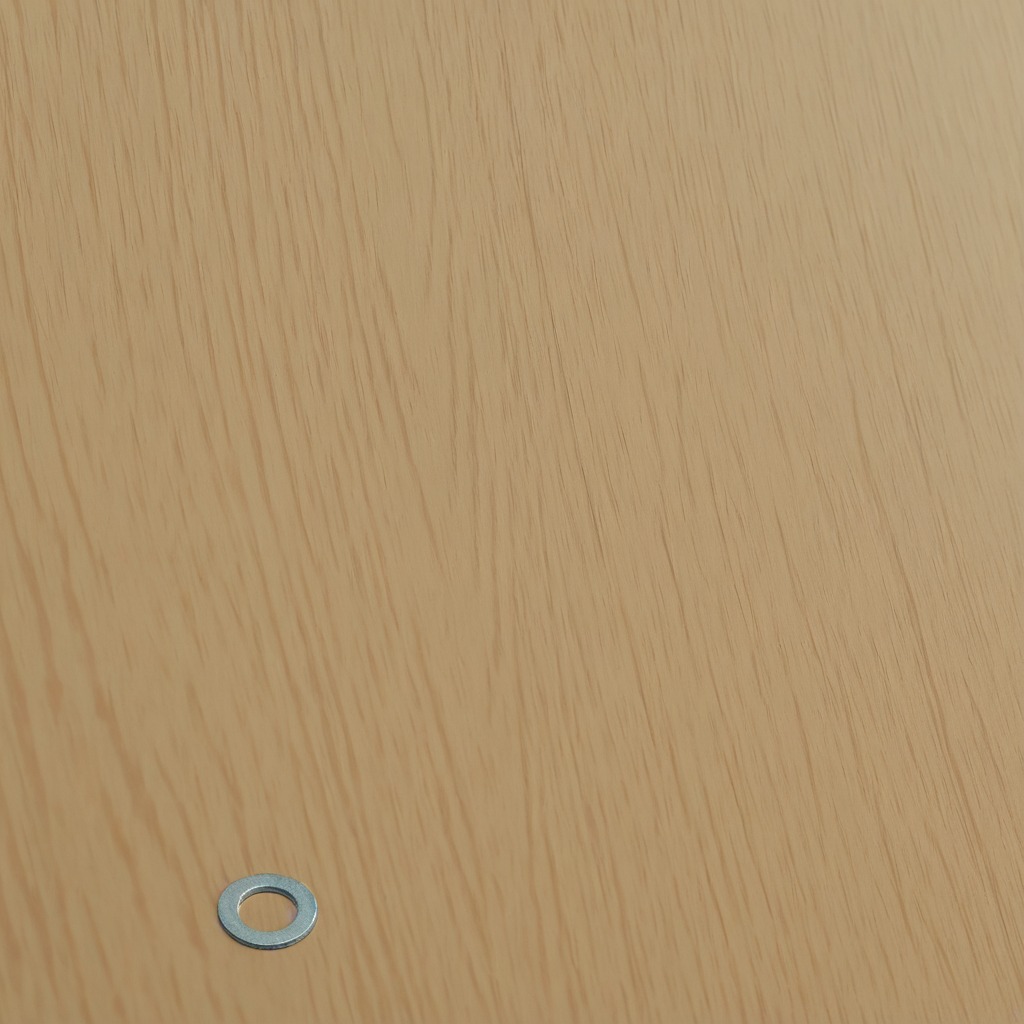
A flat metal washer lies on a plywood surface in a paint workshop lit by afternoon window light.